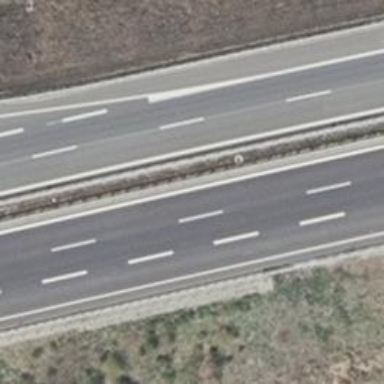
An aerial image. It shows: Asphalt motorway.